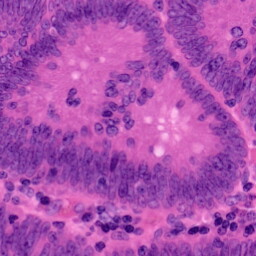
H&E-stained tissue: Colon